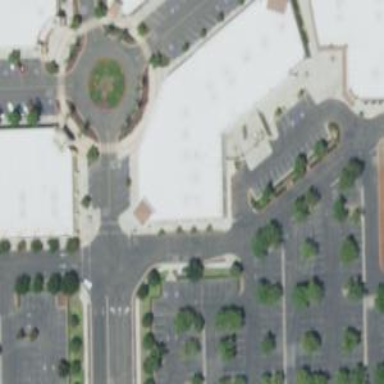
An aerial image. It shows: Retail building.